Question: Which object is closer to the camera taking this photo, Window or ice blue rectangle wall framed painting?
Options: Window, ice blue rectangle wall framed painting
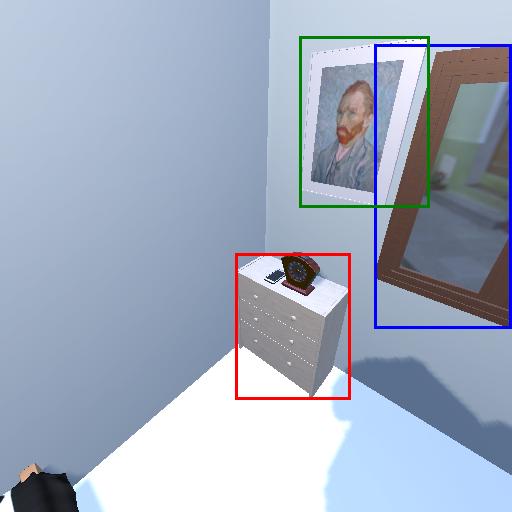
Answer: Window